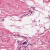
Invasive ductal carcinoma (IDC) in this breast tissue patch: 0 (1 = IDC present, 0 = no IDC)